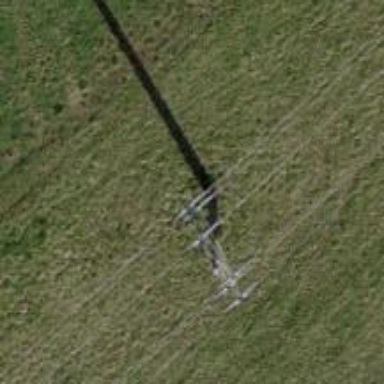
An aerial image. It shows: Concrete power pole.